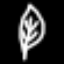
Label: leaf